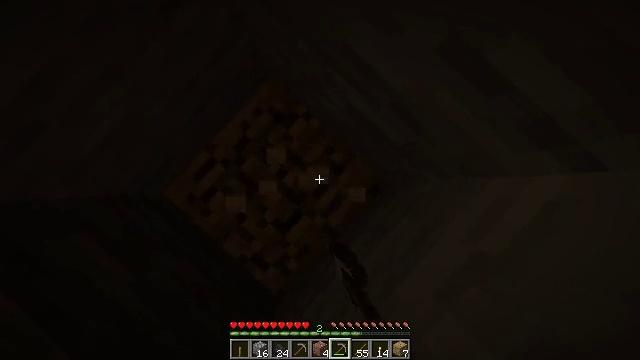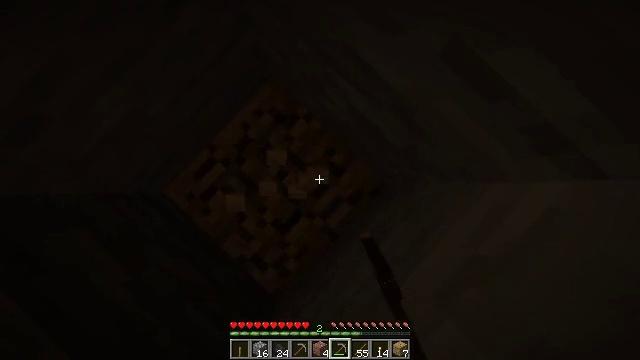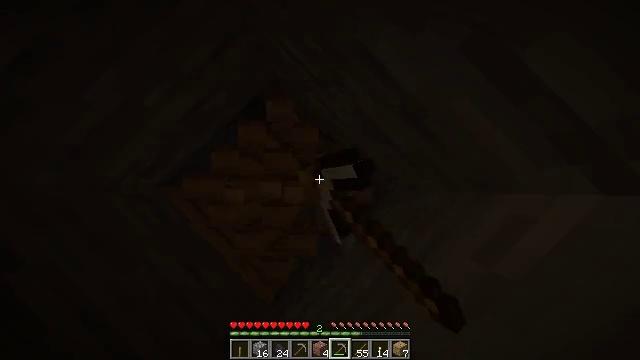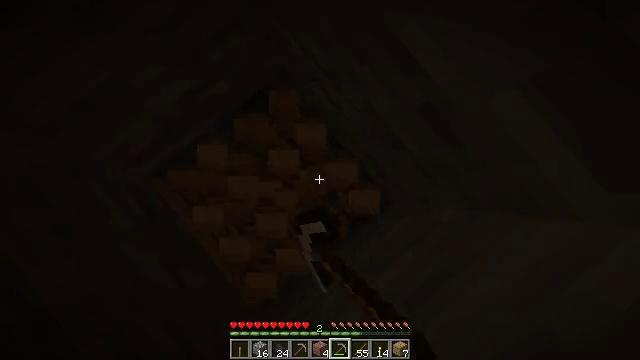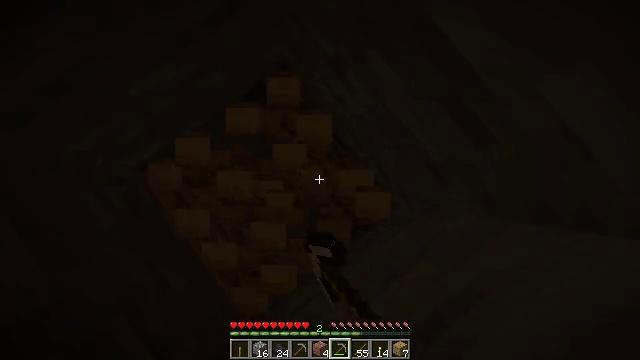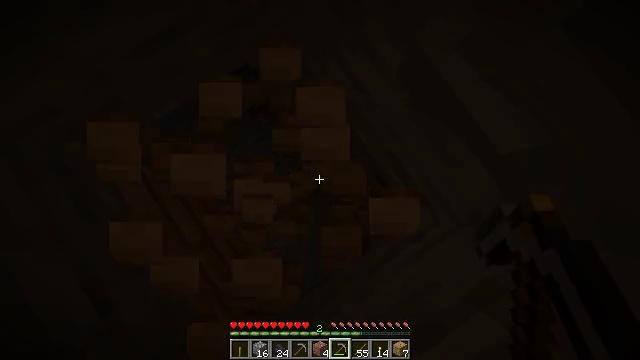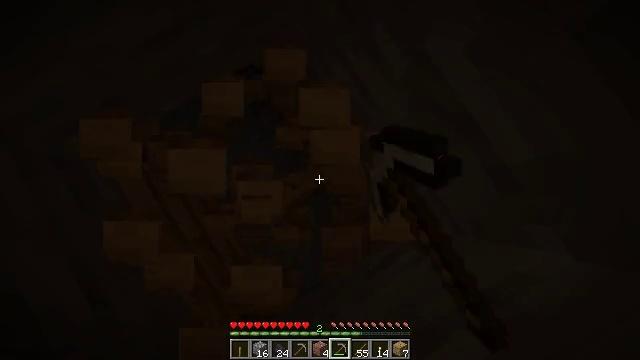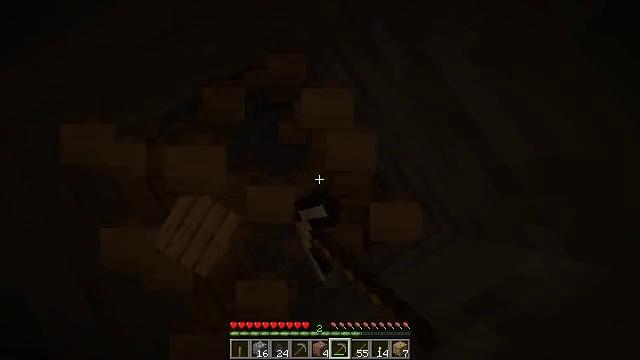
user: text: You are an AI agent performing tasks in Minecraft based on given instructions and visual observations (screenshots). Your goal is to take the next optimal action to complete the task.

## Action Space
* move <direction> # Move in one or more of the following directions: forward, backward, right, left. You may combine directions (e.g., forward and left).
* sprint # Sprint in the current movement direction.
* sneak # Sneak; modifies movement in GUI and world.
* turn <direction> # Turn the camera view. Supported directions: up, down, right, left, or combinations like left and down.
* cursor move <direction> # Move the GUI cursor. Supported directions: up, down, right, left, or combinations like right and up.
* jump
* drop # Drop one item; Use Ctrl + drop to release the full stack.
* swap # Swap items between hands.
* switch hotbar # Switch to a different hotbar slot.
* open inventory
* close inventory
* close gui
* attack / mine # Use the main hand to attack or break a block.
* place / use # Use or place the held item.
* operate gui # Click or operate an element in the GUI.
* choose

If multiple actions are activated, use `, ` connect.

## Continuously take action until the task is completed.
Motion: motion action
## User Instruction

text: Attack the oak planks to recycle it.
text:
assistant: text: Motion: turn left, attack / mine
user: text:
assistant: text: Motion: turn left, attack / mine
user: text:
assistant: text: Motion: turn left and up, attack / mine
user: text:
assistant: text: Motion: turn left, attack / mine
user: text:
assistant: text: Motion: turn left, attack / mine
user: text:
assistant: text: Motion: turn left, attack / mine
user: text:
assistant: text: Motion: attack / mine
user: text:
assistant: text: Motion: attack / mine